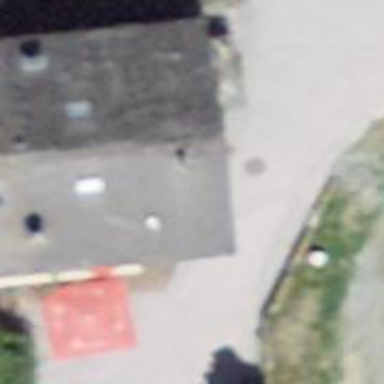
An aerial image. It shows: Restaurant.